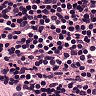
Metastatic tissue present: no